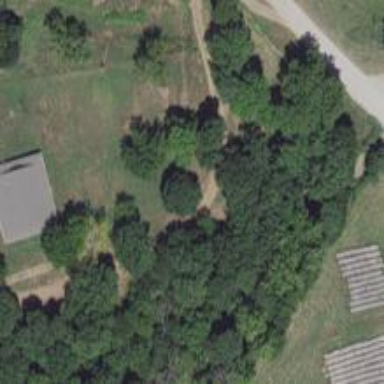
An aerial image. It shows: Driveway.